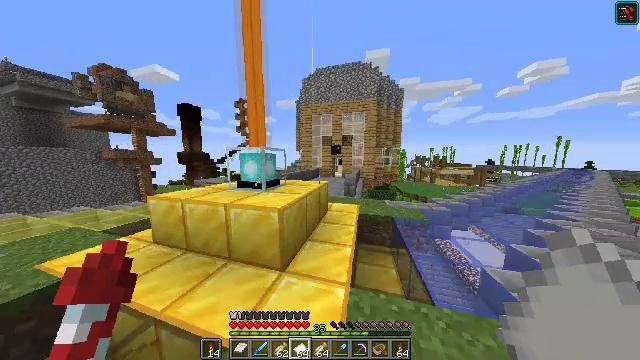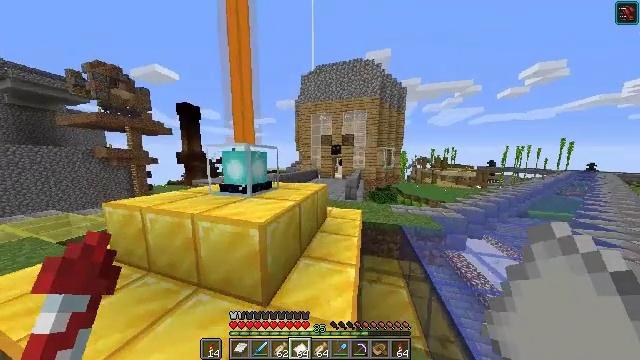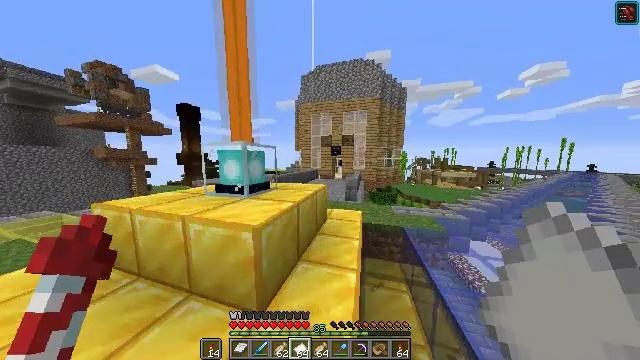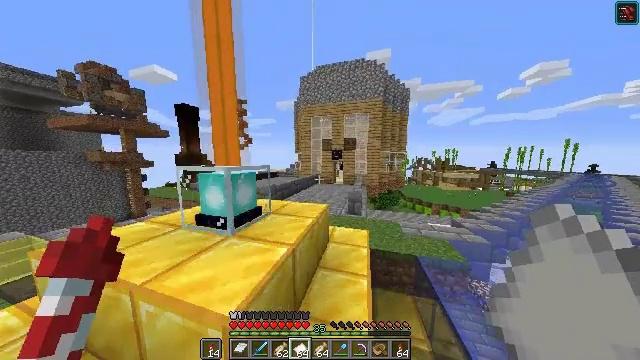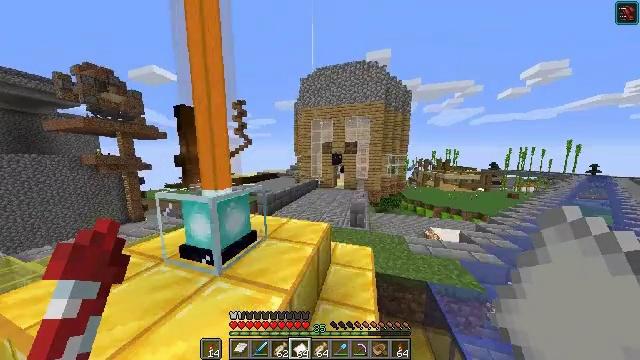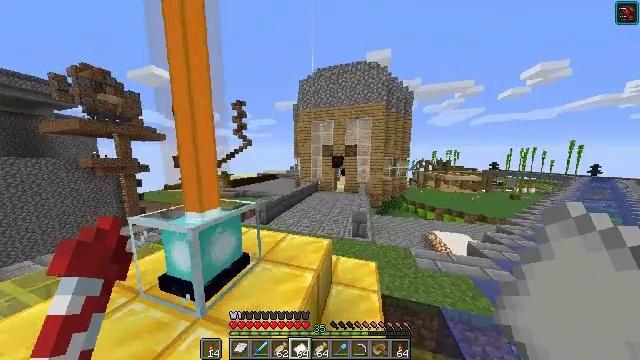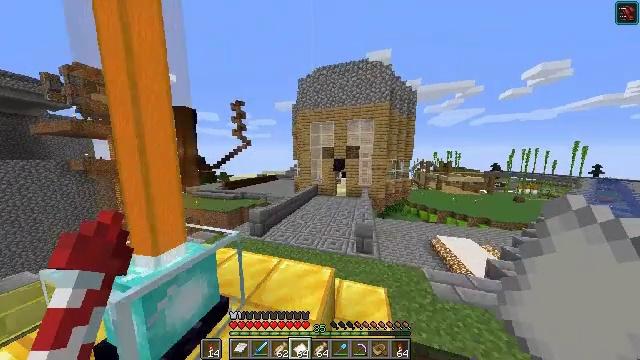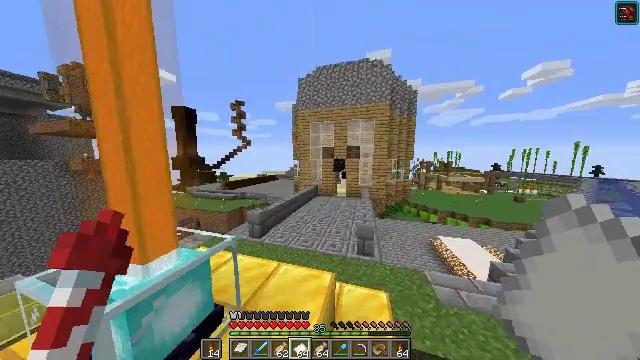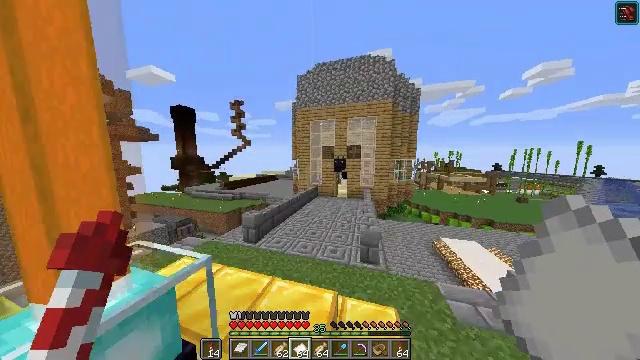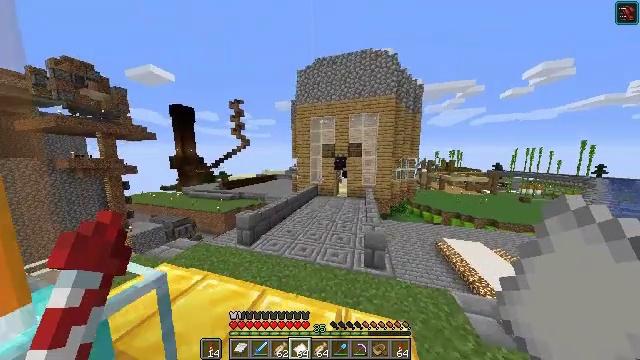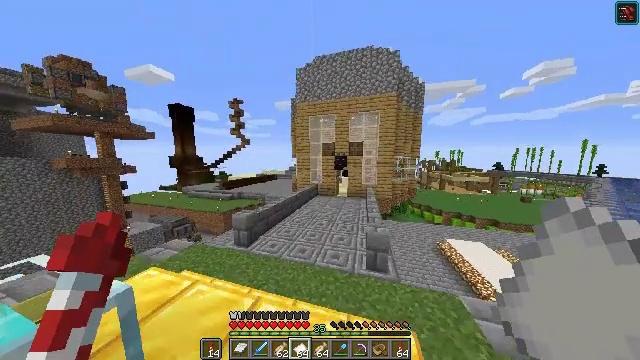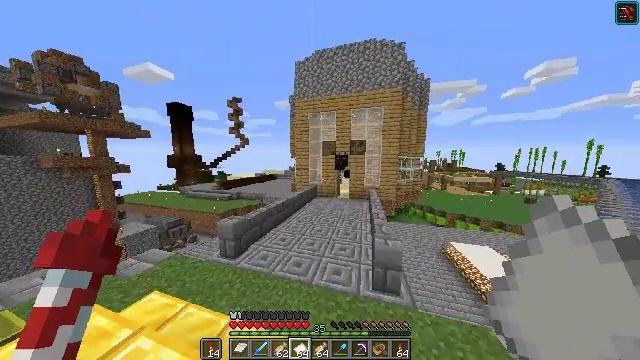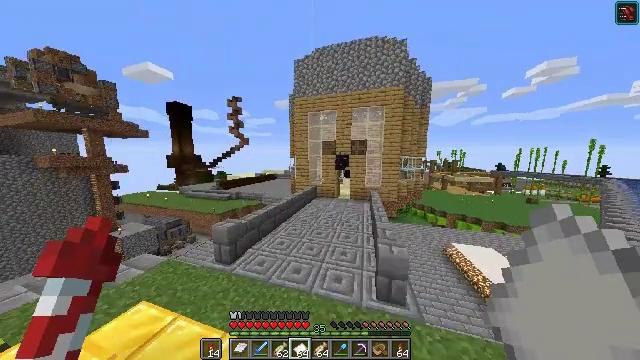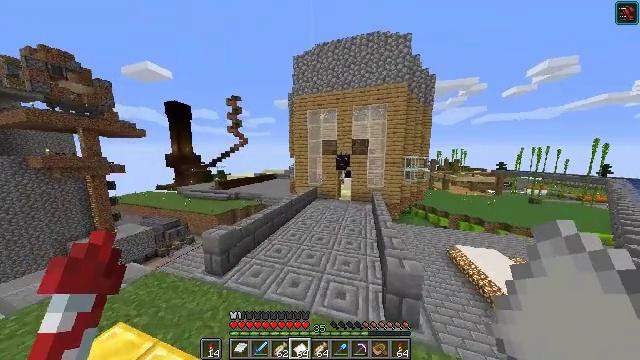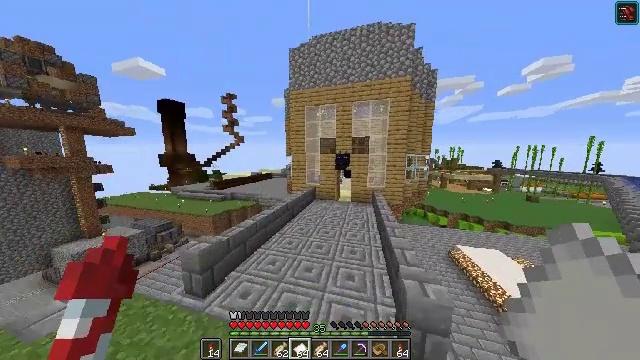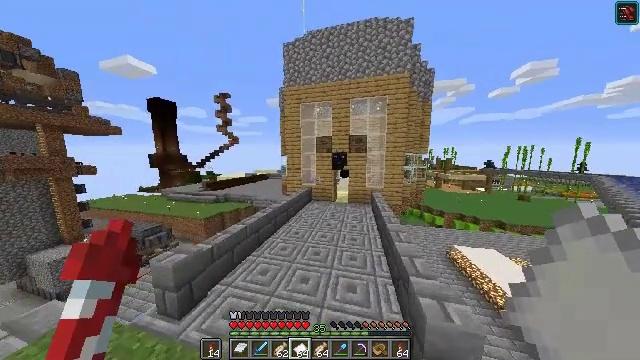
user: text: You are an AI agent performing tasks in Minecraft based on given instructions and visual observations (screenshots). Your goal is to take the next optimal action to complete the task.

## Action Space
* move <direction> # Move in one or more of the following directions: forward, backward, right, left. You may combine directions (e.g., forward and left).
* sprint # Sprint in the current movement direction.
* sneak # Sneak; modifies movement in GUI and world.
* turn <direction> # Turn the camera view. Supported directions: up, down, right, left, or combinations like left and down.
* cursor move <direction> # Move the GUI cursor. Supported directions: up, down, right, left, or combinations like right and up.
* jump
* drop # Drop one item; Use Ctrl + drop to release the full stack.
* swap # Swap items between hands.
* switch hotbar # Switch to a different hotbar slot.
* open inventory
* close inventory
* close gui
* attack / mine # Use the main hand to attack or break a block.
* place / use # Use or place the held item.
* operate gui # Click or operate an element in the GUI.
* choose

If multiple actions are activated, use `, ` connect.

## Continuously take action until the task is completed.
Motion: motion action
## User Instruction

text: Use paper and a compass to craft a map.
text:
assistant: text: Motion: move forward
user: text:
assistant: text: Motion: move forward, jump
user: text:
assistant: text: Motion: move forward, jump
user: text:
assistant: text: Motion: move forward, jump
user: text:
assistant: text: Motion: move forward, jump
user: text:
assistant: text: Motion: move forward, jump
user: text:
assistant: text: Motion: move forward
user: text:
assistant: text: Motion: move forward
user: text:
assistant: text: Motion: move forward
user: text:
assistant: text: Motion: move forward
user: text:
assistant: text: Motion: move forward
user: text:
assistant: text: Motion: move forward
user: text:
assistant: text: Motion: move forward
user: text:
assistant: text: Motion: move forward
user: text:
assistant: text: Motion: move forward, turn right
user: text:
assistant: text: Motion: move forward, turn right
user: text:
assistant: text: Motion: move forward
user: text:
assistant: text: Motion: move forward, turn left and up
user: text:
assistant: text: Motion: move forward
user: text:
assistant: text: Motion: move forward, turn down
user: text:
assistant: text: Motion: move forward, turn right and down
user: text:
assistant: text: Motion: move forward, turn right
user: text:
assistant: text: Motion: move forward, turn right
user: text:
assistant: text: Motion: move forward, turn right
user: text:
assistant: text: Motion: move forward
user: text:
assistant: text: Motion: move forward
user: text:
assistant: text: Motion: move forward, turn left and down
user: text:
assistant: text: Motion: move forward, turn left
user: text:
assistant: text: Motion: move forward, turn left
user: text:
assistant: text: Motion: move forward, turn left